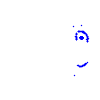
Particle: proton